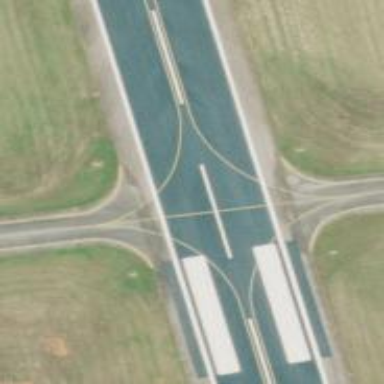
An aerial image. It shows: Image of taxiway at airport.